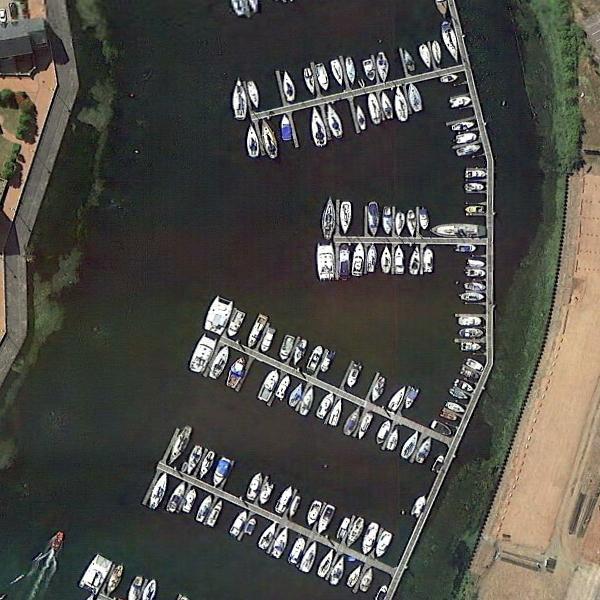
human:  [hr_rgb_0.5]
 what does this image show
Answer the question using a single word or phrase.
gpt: port